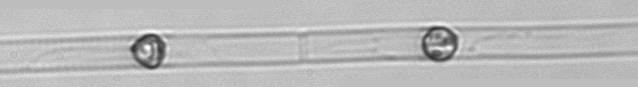
Label: Dactyliosolen_blavyanus